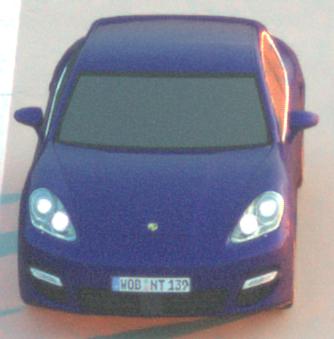
Make: Porsche
Model: Panamera
Detailed model: Panamera (970)
Model produced from: 2010/05
Model produced until: 2013/04
Doors: 5
Color: blue
Road condition: dry road
Daytime: sunrise or sunset
Contrast: medium contrast